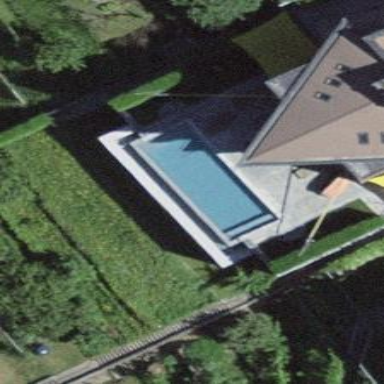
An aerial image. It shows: Swimming pool located in leisure land.